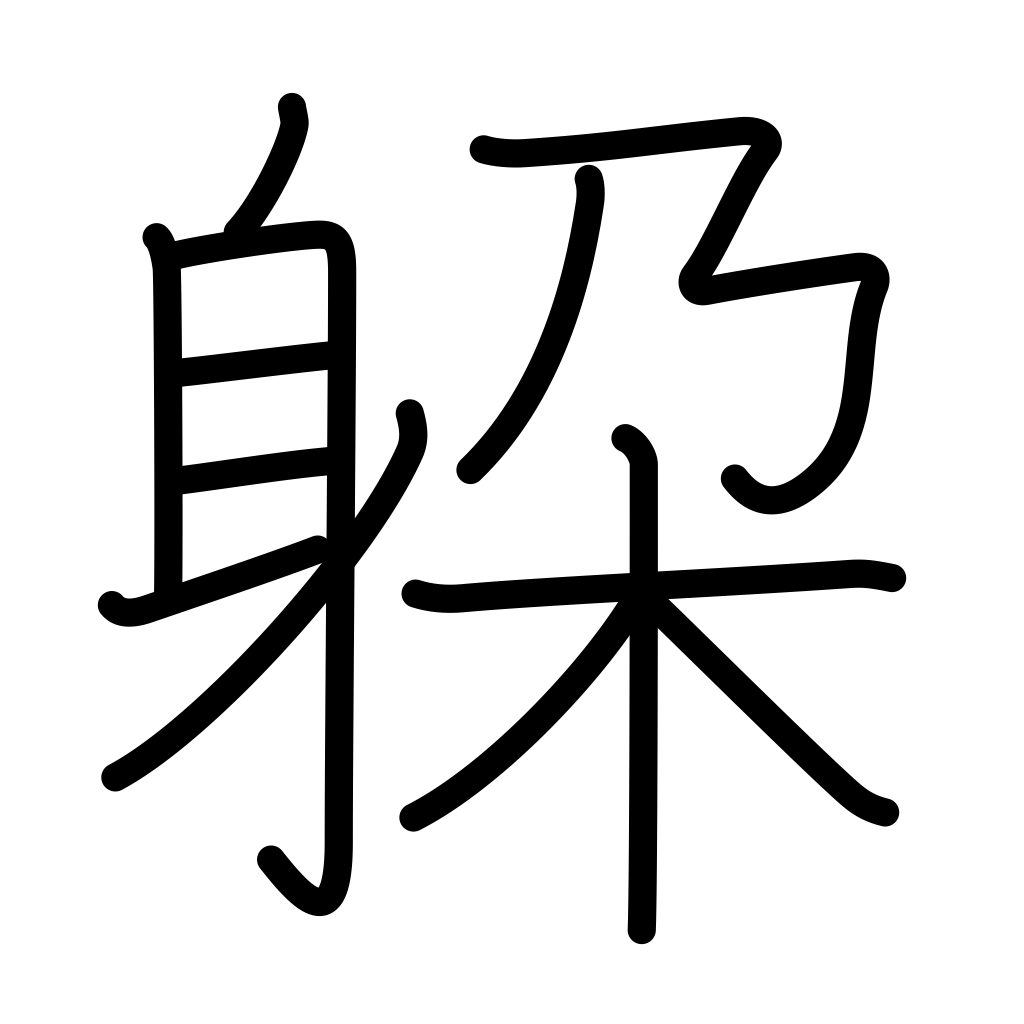
Meaning: dodge, parry, avoid